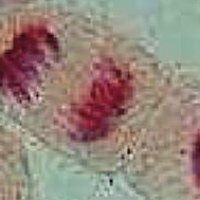
Label: anaphase